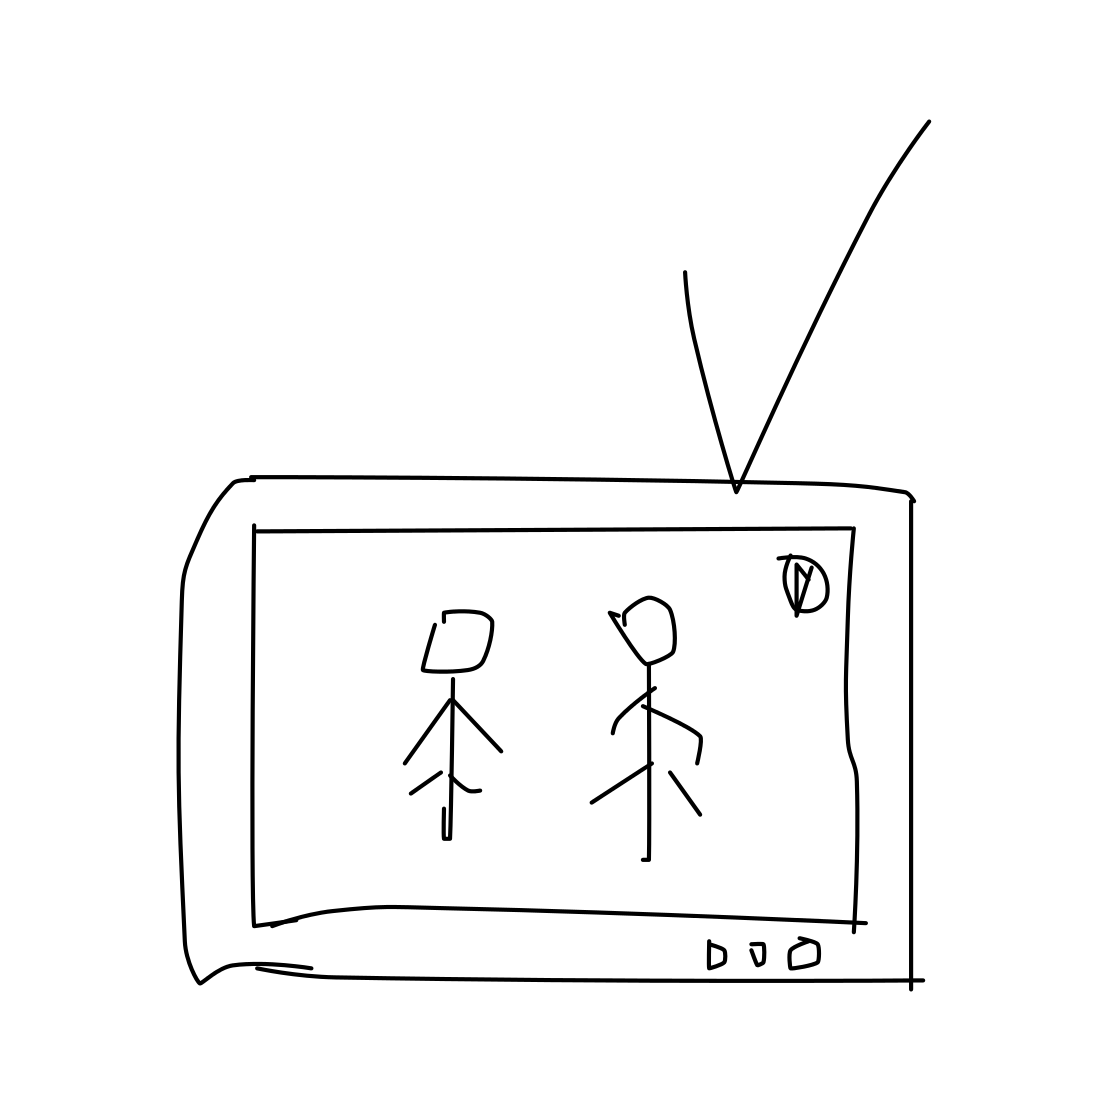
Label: tv